Interaction volume radius: 5 \u00c5
Interaction volume height: 20 \u00c5
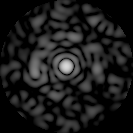
Disorder parameter: 0.8521